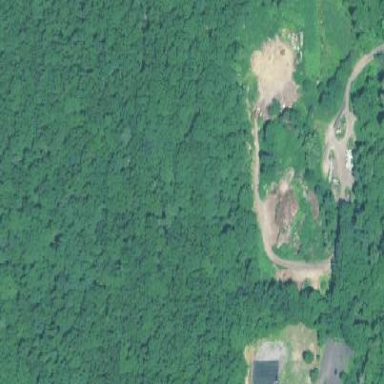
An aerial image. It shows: Existing preserved open space in the woodland.